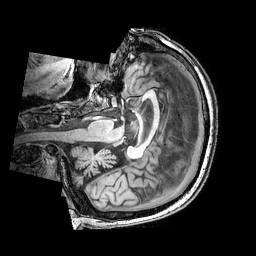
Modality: T1w
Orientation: axial
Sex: male
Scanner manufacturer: philips
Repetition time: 0.008313 s
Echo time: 0.00385 s